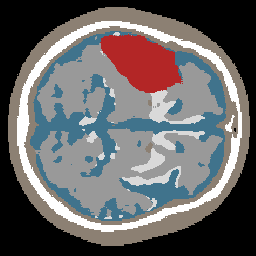
Label: lesion